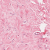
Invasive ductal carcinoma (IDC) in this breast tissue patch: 0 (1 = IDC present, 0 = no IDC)